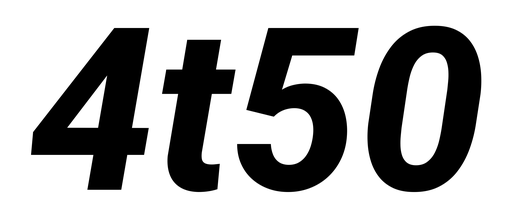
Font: Roboto-Italic_ExtraBold_Italic